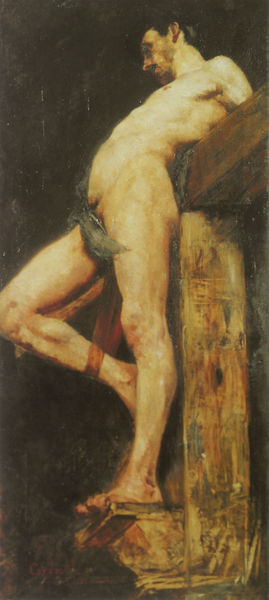
Titel: Schächer am Kreuz
Künstler: Lovis Corinth
Standort: Bochum
Institution: Bochum Kunstvermittlung
Schlagwörter: akt, blau, dunkel, gemälde, haut, kopf, körper, lendenschurz, mann, nackt, nackter, schatten, wasser, weiß, gelb, ocker, braun, brust, fenster, grau, haar, holz, licht, ohr, orange, profil, rücken, schwarz, blick, rot, tuch, beige, bart, arm, arme, band, gesicht, hinrichtung, inkarnat, mord, sockel, stehen, tod, tot, porträt, signatur, öl, brücke, schnur, stehend, tücher, blatt, gebeugt, kinn, schulter, helldunkel, beine, erdig, fesseln, bein, bogen, perspektive, mauer, füsse, ölgemälde, treppe, vorsprung, muskeln, riemen, balken, menzel, stufe, bauch, podest, brustwarze, erotisch, knie, scham, schenkel, zehe, zehen, oberkörper, muskulös, stütze, blut, corinth, lovis corinth, lendentuch, fuss, anschnitt, kreuz, bedeckt, seil, steht, barfuß, gebogen, liebermann, ehe, maserung, leib, astloch, christus, jesus, jesus christus, kreuzigung, untersicht, angewinkelt, hüfte, leiden, schmerz, gespannt, achsel, abstützen, binde, gebunden, kruzifix, poussin, maßerung, konsole, märtyrer, gekreuzigt, angespannt, lassziv, heroisch, nackter mann, verrenkung, schlaufe, weinblatt, schamtuch, mager, fessel, sterbend, froschperspektive, schlinge, schächer, folter, gefesselt, galgen, verbiegen, angebunden, sinnlichkeit, verrenkt, hellhäutig, verurteilter, kkopf, geknebelt, fesel, erhängung, lehnt, lederriemen, beime, heros, pranger, autsch, grint, in öl, nachstellung, steht lehnt, verenkt, fussbrett, tietemann